Question: I have a simple search form which launches a jQuery UI dialog that contains 5 jQuery UI tabs each containing their own jqgrid. Removing the javascript that renders the grids causes the scrollbar to go away. Changing the widths of the grids has no effect.
As you can see from the screen shot the horizontal scroll bar appears and this causes the vertical scroll bar to appear.
I am using jquery 1.7.2, jqueryui 1.8.22, jqgrid 4.4.0 and internet explorer 8.0

I load the dialog by ajax like so
'''
function LoadDialog(id) {
$('#myPopup').dialog({
height: 800,
width: 1100,
autoOpen: false,
open: function (event, ui) {
$('#myPopup').html('');
$.ajax(
'<%: Url.Action("loadDetails") %>/' + id,
{
success: function (data) {
$('#myPopup').html(data);
},
error: function (jqXHR, textStatus, errorThrown) {
DisplayMessage(textStatus, errorThrown);
}
}
);
}
});
$('#myPopup').dialog('open');
}
'''
The loadDetails action method returns this view
'''
<div id="contentWrapper">
<div id="details"></div>
<div id="tabs">
<ul>
<li><%: Html.ActionLink("tab1") %></li>
<li><%: Html.ActionLink("tab2") %></li>
<li><%: Html.ActionLink("tab3") %></li>
<li><%: Html.ActionLink("tab4") %></li>
<li><%: Html.ActionLink("tab5") %></li>
</div>
<div>
'''
With this script
'''
<script type="text/javascript">
$('#tabs').tabs({
cache: true,
ajaxOptions: {
cache: true
}
});
</script>
'''
Each tab loads up a table and a div for the jqgrid with the appropriate javascript to load the grid, their widths are set to 1000px.
'''
<table id="gridtableX'></table><div id="griddivX"></div>
<script type="text/javascript">
$('#gridtableX').jqGrid({
url: '/Home/GetGridData/1234',
datatype: 'json',
height: 320,
colNames: ['Col1','Col2','Col3','Col4'],
colModel: [
{name:'Col1',width:30,sortable:false},
{name:'Col2',width:40,sortable:false},
{name:'Col3',width:40,sortable:false},
{name:'Col4',width:40,sortable:false}],
rowNum:4,
width:1000,
scrollOffset:0,
hidegrid: false,
viewrecords: true,
hoverrows: false,
beforeSelectRow: function(rowid, e){ return false; },
pager: '#griddivX'}).navGrid('#griddivX',{edit:false,add:false,del:false});
</script>
'''
I'm currently working on a simple example, but it's taking a while.
If someone has run into this before, please let me know.
What is causing this, how can I fix it?
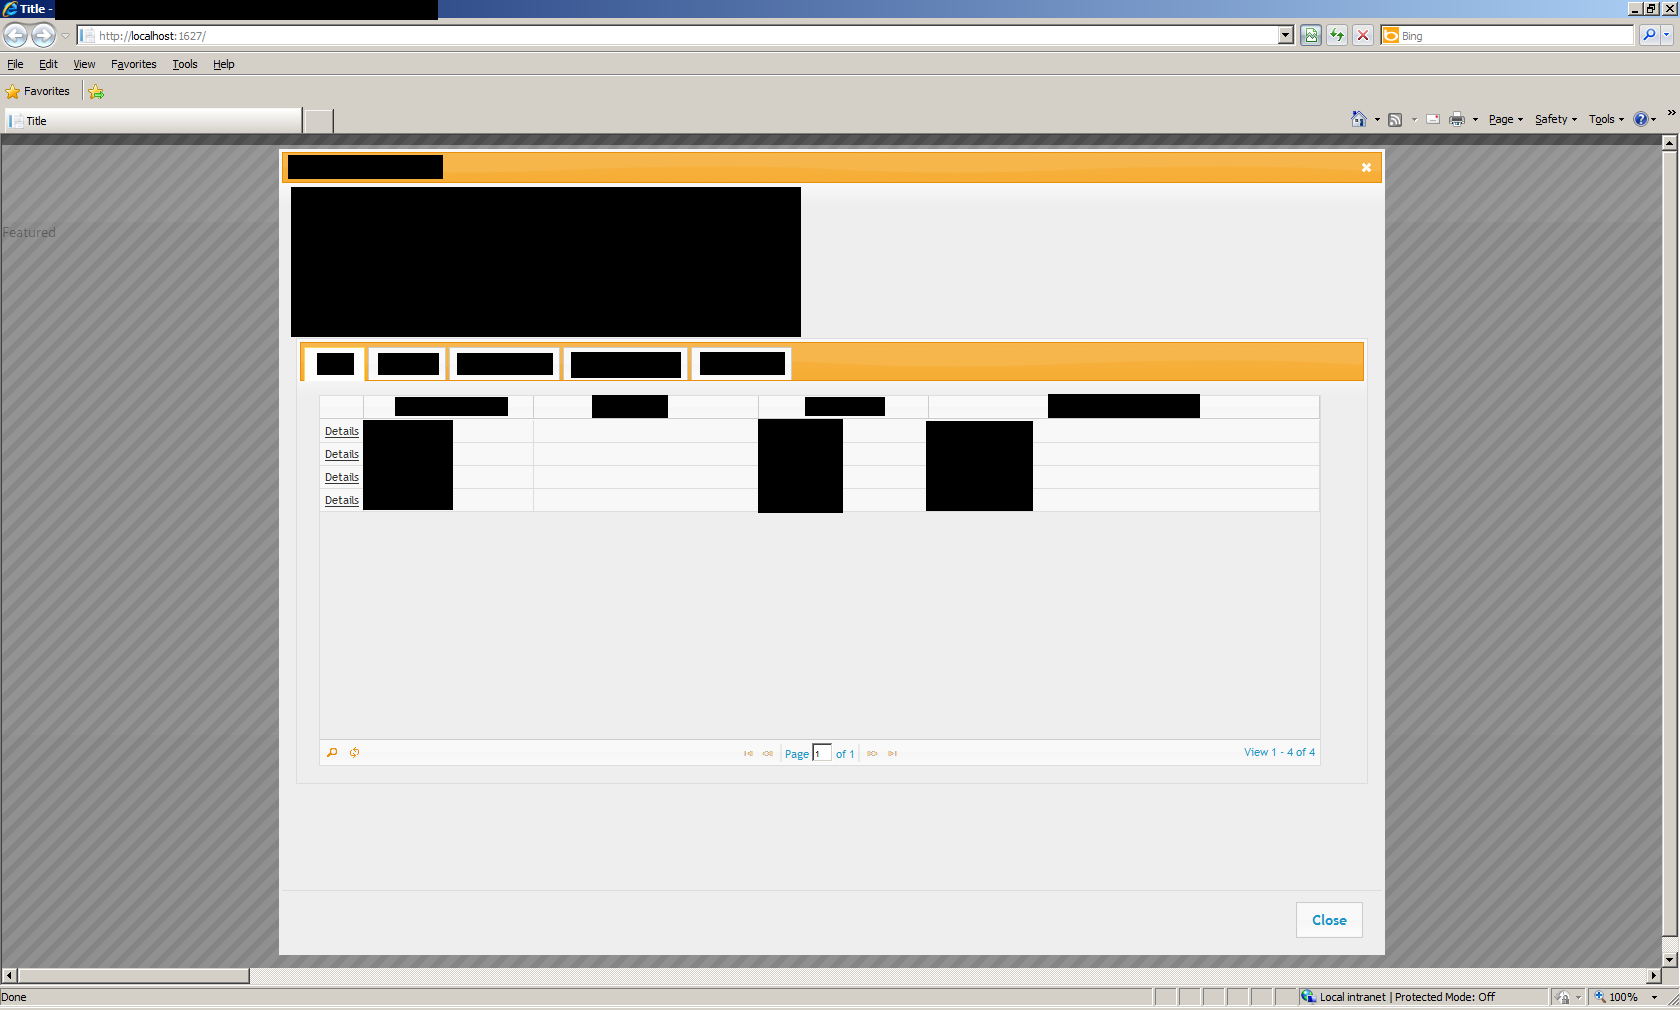
Answer: It's interesting problem! Could you post URL which can be used to examine the problem?
I suppose, that the reason of the problem could be <URL> function introduced in jqGrid 4.4.0. Just for testing of that you can modify the code of 'cellWidth' and include the line
'''
if ($.browser.msie) { return false; }
'''
somewhere at the beginning of the code of 'cellWidth'. In the case no div having 10000px as 'left:10000px' will be created. Alternatively you can try to use to modify 'left:10000px' to 'left:-10000px' or to make some other experiments. Additionally I would recommend you to read <URL> which was the origin of the introduction of 'cellWidth' function.